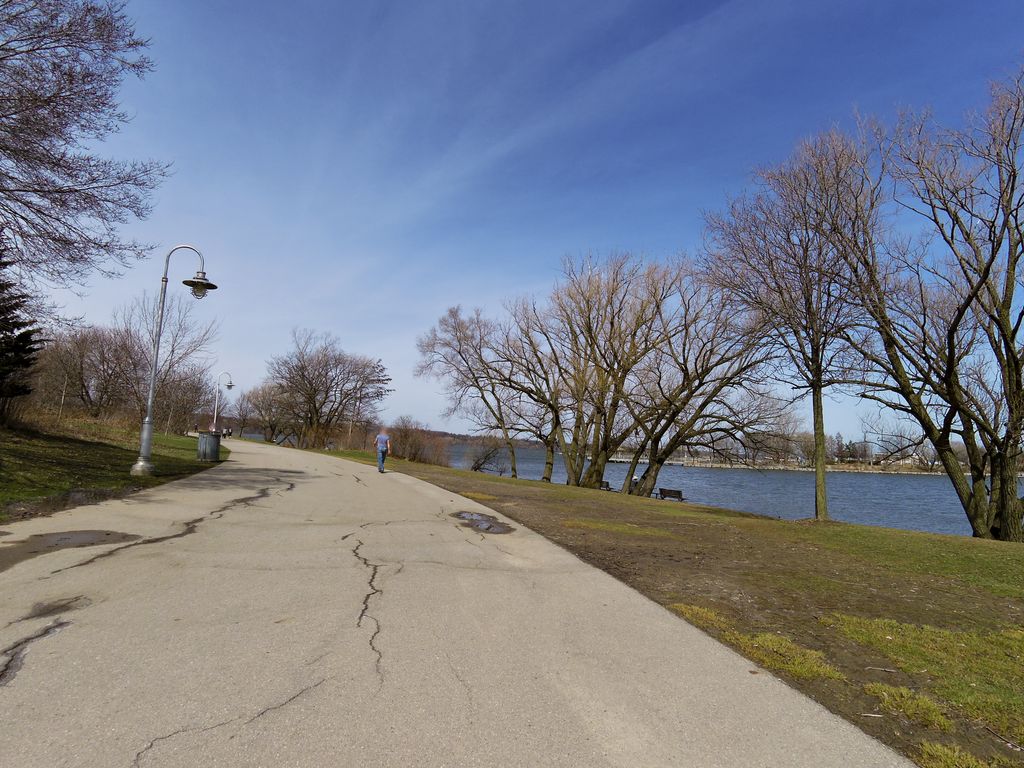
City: hamilton